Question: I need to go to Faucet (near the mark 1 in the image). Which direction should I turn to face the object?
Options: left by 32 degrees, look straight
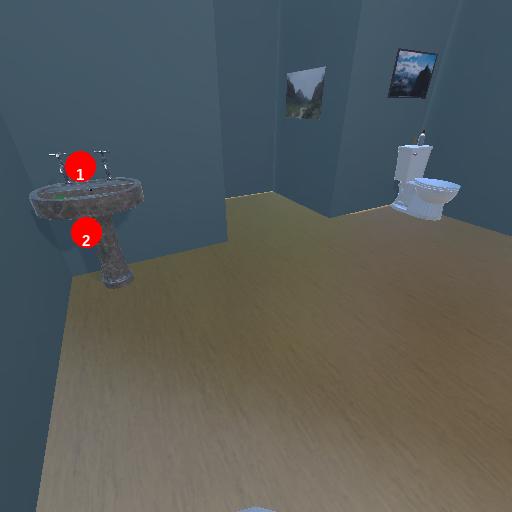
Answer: left by 32 degrees